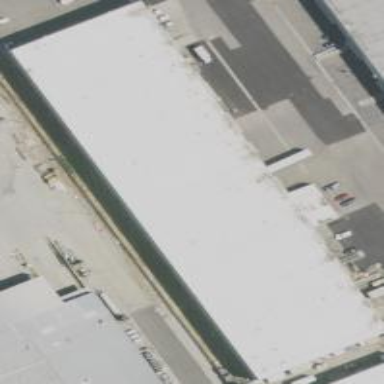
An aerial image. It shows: Warehouse building.